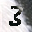
Label: 3